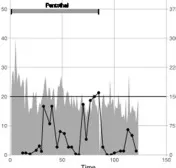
Patient monitoring data are displayed as ICP (gray-filled line), gastroparesis (black line), and interventions: Salovum (black bar), Pentothal (gray bar). Critical ICP threshold according to the TBI algorithm (20 mm Hg) and threshold for gastroparesis are shown by horizontal black line. Patient 2.
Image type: pathology (masson_trichrome)